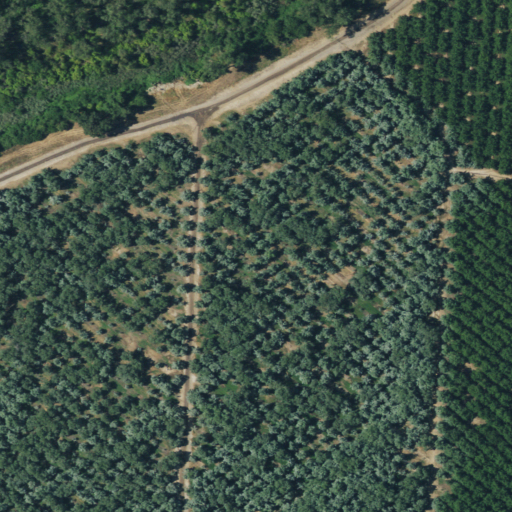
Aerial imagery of island in California named Hartley Island containing cultivated crops, woody wetlands, and open development